Question: I want to use barcode reader with scanning indicator. can anyone tell me which barcode sdk should I need to use. currently I am using zbar sdk. In zbar we don't have scanning indicator. Please see the screen shot which I want to implement

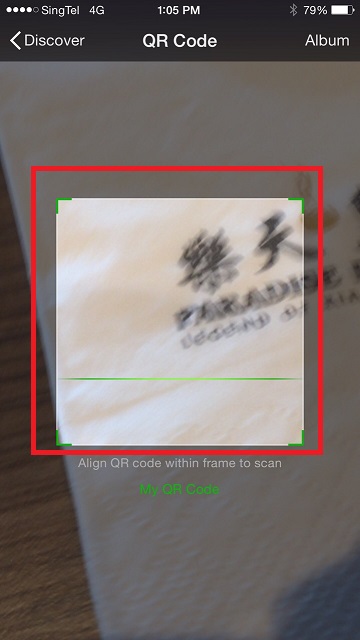
Answer: I did an enhanced version of answer in attempt to create the square shape and animating the indicator line inside the square.
Scanning indicator and animation code as below:
'''
func createScanningIndicator() {
let height: CGFloat = 15
let opacity: Float = 0.4
let topColor = UIColor.green.withAlphaComponent(0)
let bottomColor = UIColor.green
let layer = CAGradientLayer()
layer.colors = [topColor.cgColor, bottomColor.cgColor]
layer.opacity = opacity
let squareWidth = view.frame.width * 0.6
let xOffset = view.frame.width * 0.2
let yOffset = view.frame.midY - (squareWidth / 2)
layer.frame = CGRect(x: xOffset, y: yOffset, width: squareWidth, height: height)
self.view.layer.insertSublayer(layer, at: 0)
let initialYPosition = layer.position.y
let finalYPosition = initialYPosition + squareWidth - height
let duration: CFTimeInterval = 2
let animation = CABasicAnimation(keyPath: "position.y")
animation.fromValue = initialYPosition as NSNumber
animation.toValue = finalYPosition as NSNumber
animation.duration = duration
animation.repeatCount = .infinity
animation.isRemovedOnCompletion = false
layer.add(animation, forKey: nil)
}
'''
Scanning Square shape as below:
'''
func createScanningFrame() {
let lineLength: CGFloat = 15
let squareWidth = view.frame.width * 0.6
let topLeftPosX = view.frame.width * 0.2
let topLeftPosY = view.frame.midY - (squareWidth / 2)
let btmLeftPosY = view.frame.midY + (squareWidth / 2)
let btmRightPosX = view.frame.midX + (squareWidth / 2)
let topRightPosX = view.frame.width * 0.8
let path = UIBezierPath()
//top left
path.move(to: CGPoint(x: topLeftPosX, y: topLeftPosY + lineLength))
path.addLine(to: CGPoint(x: topLeftPosX, y: topLeftPosY))
path.addLine(to: CGPoint(x: topLeftPosX + lineLength, y: topLeftPosY))
//bottom left
path.move(to: CGPoint(x: topLeftPosX, y: btmLeftPosY - lineLength))
path.addLine(to: CGPoint(x: topLeftPosX, y: btmLeftPosY))
path.addLine(to: CGPoint(x: topLeftPosX + lineLength, y: btmLeftPosY))
//bottom right
path.move(to: CGPoint(x: btmRightPosX - lineLength, y: btmLeftPosY))
path.addLine(to: CGPoint(x: btmRightPosX, y: btmLeftPosY))
path.addLine(to: CGPoint(x: btmRightPosX, y: btmLeftPosY - lineLength))
//top right
path.move(to: CGPoint(x: topRightPosX, y: topLeftPosY + lineLength))
path.addLine(to: CGPoint(x: topRightPosX, y: topLeftPosY))
path.addLine(to: CGPoint(x: topRightPosX - lineLength, y: topLeftPosY))
let shape = CAShapeLayer()
shape.path = path.cgPath
shape.strokeColor = UIColor.white.cgColor
shape.lineWidth = 3
shape.fillColor = UIColor.clear.cgColor
self.view.layer.insertSublayer(shape, at: 0)
}
'''
Result as below images:
<URL>